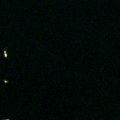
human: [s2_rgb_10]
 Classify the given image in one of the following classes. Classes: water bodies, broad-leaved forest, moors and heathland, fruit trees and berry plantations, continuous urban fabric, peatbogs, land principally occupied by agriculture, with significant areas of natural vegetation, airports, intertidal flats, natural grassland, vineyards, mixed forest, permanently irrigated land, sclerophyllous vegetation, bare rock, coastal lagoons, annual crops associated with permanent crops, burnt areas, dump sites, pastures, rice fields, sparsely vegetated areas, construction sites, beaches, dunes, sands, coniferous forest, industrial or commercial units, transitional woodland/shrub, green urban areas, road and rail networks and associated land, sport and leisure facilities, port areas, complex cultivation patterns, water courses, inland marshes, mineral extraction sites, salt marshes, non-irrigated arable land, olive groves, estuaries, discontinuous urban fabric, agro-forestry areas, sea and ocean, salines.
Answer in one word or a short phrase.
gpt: sea and ocean